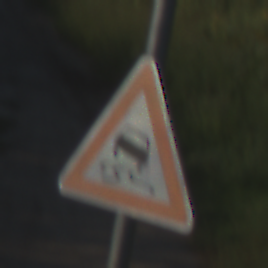
Verkehrszeichen: SchleuderOderRutschgefahr
Umgebung: Outdoor, RoadRail
Tageszeit: MorningAfternoon
Wetter: Clear
Licht: Natural
Jahreszeit: NotSpecified
Kontrast: HighContrast